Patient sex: M
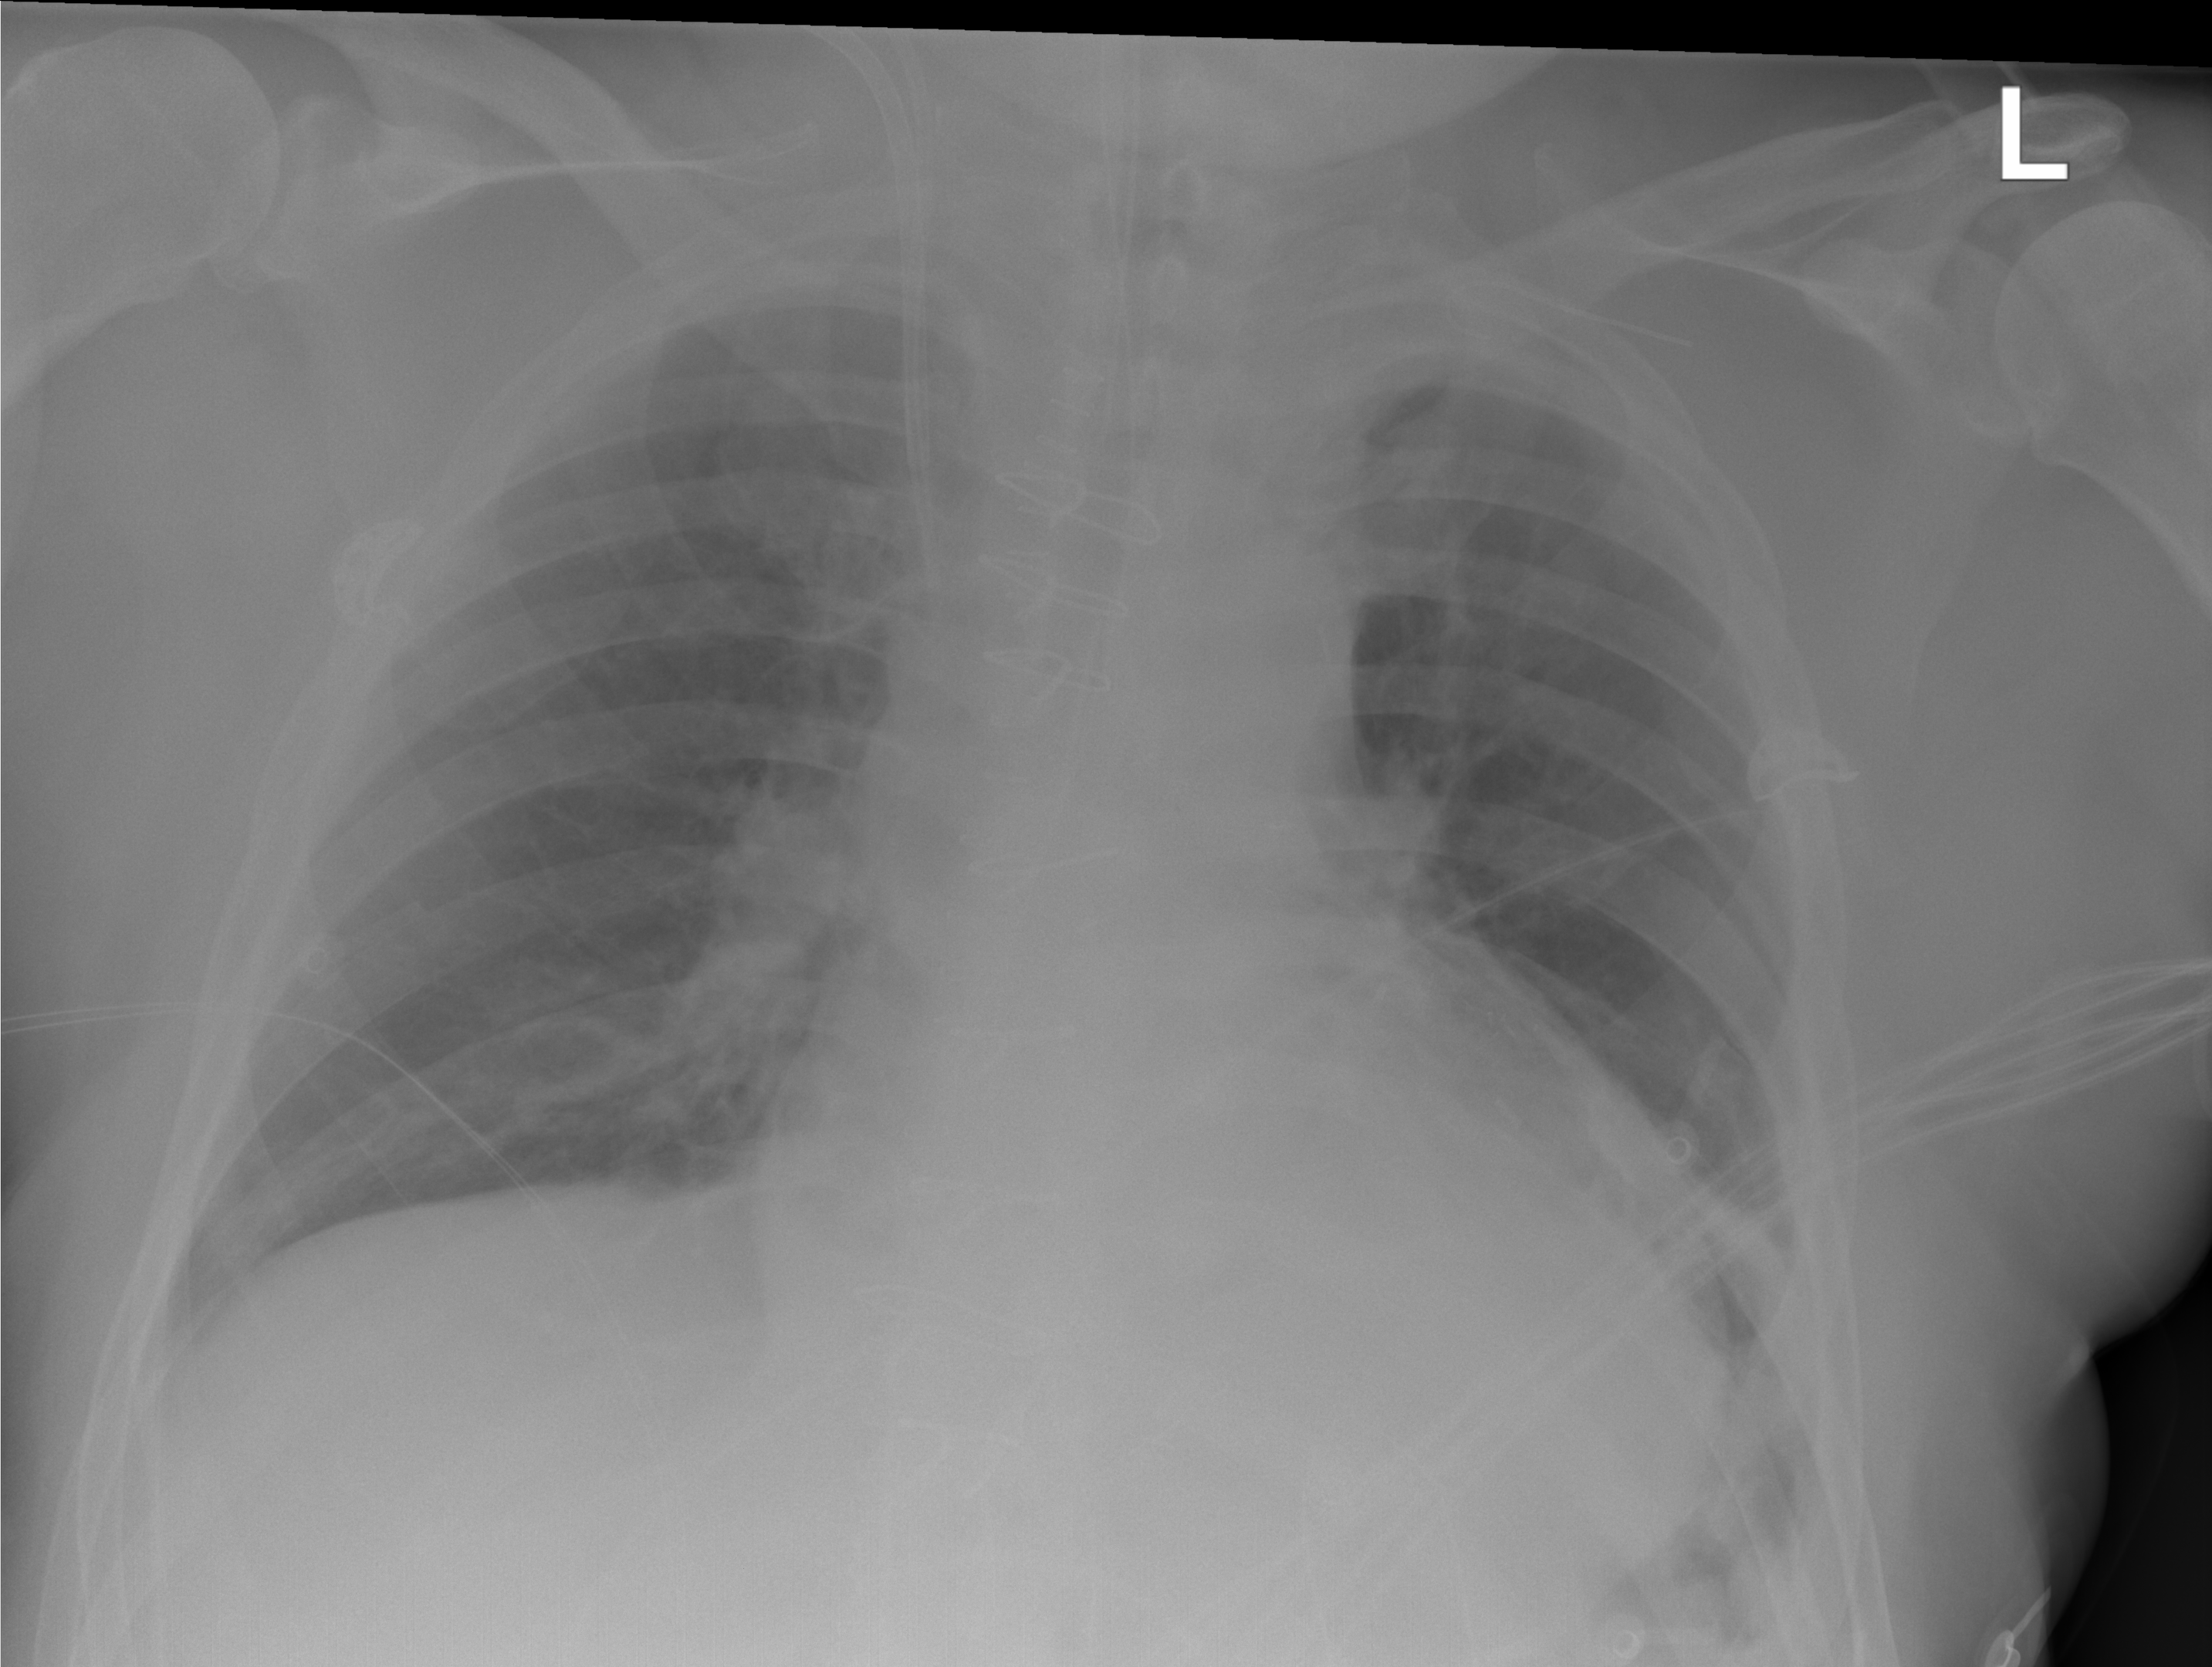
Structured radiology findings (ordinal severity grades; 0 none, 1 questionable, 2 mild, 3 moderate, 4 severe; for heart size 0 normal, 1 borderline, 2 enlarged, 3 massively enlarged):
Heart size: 2
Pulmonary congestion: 0
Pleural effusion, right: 0
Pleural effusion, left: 0
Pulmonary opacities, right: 0
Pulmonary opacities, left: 1
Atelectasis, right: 0
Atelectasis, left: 2